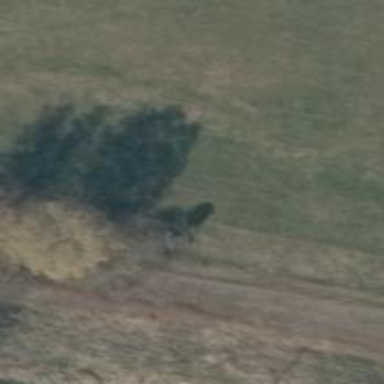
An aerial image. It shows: Hunting stand.